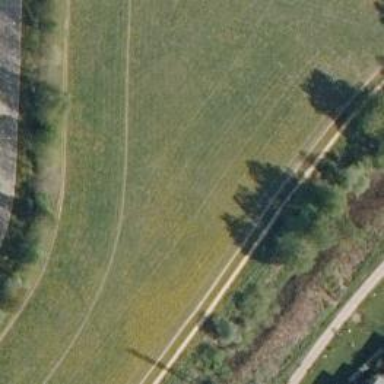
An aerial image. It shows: Path.